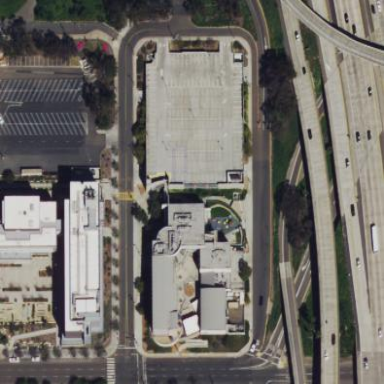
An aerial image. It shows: Multi-storey parking building.